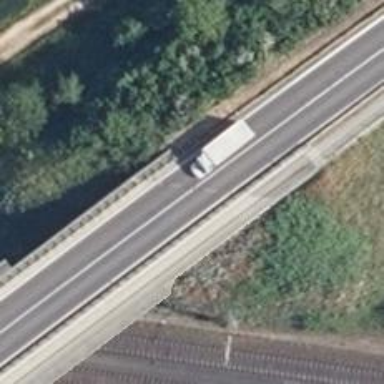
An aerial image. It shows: Asphalt road on secondary bridge.